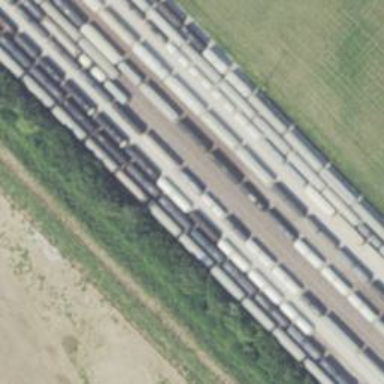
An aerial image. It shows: Railway track.